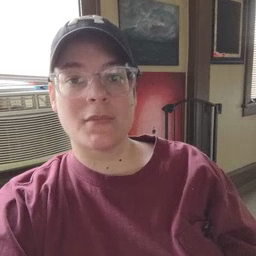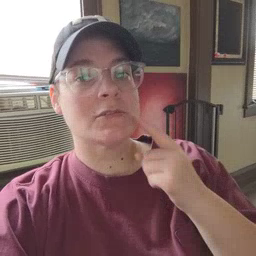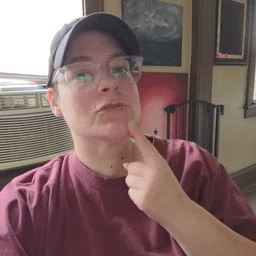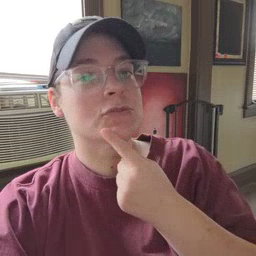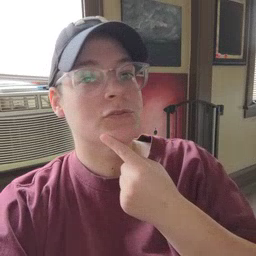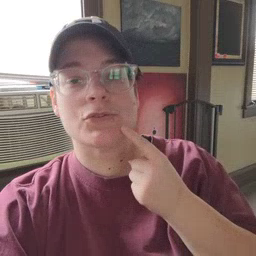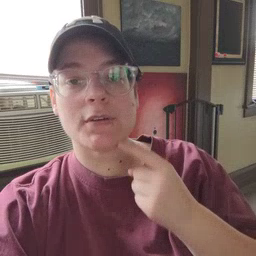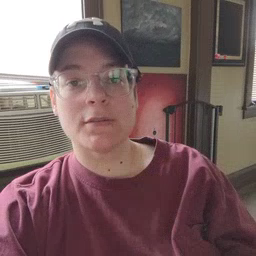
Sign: chin